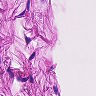
Metastatic tissue present: no